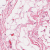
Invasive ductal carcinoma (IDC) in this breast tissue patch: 0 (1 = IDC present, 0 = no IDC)